Question: Honest to God, I'm losing my mind right now. Let me just start by saying the "MessageBox" function works perfectly fine in CodeBlocks when I define the text inside of it and what-not; but for whatever reason, Visual Studio is so picky about what can go inside of this MessageBox function.
It kept telling me that whatever I put inside of it was invalid for the LPCWSTR "thing". To circumvent this, I programmed this thing below:
'''
int main()
{
LPCWSTR a;
std::string s = "Please help me.";
a = (LPCWSTR)s.c_str();
LPCWSTR b;
std::string t = "MTS";
b = (LPCWSTR)t.c_str();
MessageBox(0,a,b, MB_OK | MB_ICONSTOP);
}
'''
Instead of it working how I originally thought it would, I instead got THIS as a result:

This is very stressful for me and I know it has been asked once before here, so please don't mark my question as a duplicate. How do I make this code work so my message shows up in ENGLISH and portrays what I'm trying to say clearly?
Thanks ahead of time,
MTS
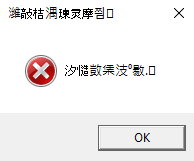
Answer: The reason why it shows up in another language (and usually, it is gibberish in the language you're seeing) is that you're casting the string type instead of using the proper string type:
'''
LPCWSTR b;
std::string t = "MTS";
b = (LPCWSTR)t.c_str();
'''
This code does turn a narrow, ANSI based string into a wide string. Casting does convert string types. If you removed the cast, you would see that the compiler gives you an error that the string types / pointers do not match.
Since you're using the 'MessageBox' function, this is actually a call to 'MessageBoxW', which requires wide string arguments.
The reason in your case why 'MessageBoxW' is called is that 'MessageBox' will either be 'MessageBoxA' or 'MessageBoxW', depending on the build type ('MBCS' or 'Unicode', respectively). For CodeBlocks, you probably had your project set up as 'MBCS', while on Visual Studio, it is set up as 'Unicode', thus it worked for one project, and failed on the other.
Thus the fix is to provide a wide string in this case:
'''
LPCWSTR b;
std::wstring t = L"MTS";
b = t.c_str();
'''
or even this:
'''
LPCWSTR b;
std::basic_string<WCHAR> t = L"MTS";
b = t.c_str();
'''
If you want to have the same code work for both 'MBCS' and 'Unicode' builds without coding changes, then the following could also be used:
'''
#include <tchar.h>
//...
LPCTSTR b;
std::basic_string<TCHAR> t = _T("MTS");
b = t.c_str();
'''
This uses the '_T' (or 'TEXT' macro) to make the string literal either narrow or wide, depending on the build type. The 'TCHAR' will either be narrow or wide, depending on the build type.
---
The bottom line is this -- if you're calling a function that requires a string, and the compiler gives you an error that the string types do not match, do try C-style casts to "fix" the compiler error. This is especially the case for strings. Instead, either
1) Provide the correct string types so that casting is never necessary,
or
2) Call the correct function (in this case 'MessageBoxA') that accepts your string types without having to apply casts.